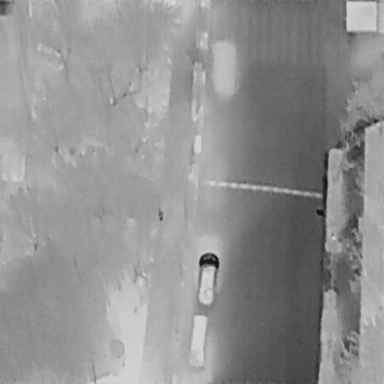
There are three objects shown in the infrared image, including a Person, and two Cars.